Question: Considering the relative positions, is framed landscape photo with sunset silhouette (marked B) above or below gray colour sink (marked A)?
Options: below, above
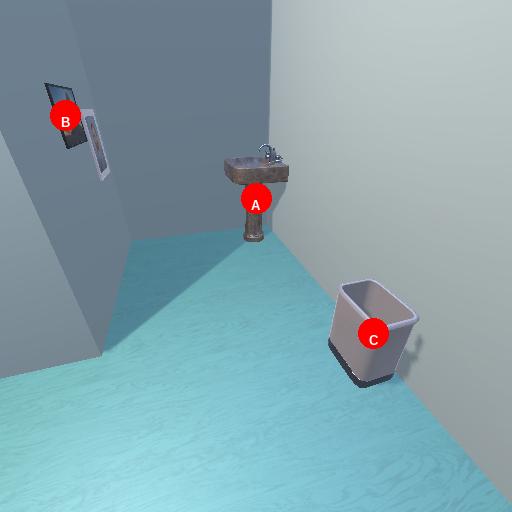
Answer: below